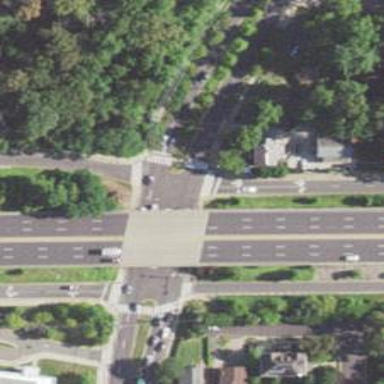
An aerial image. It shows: Bridge over trunk highway with expressway.